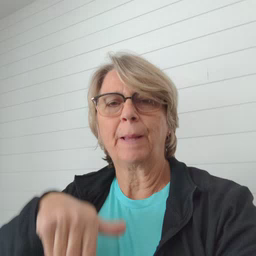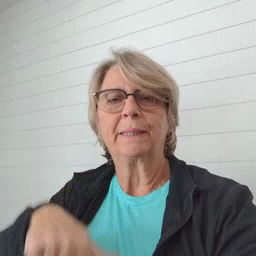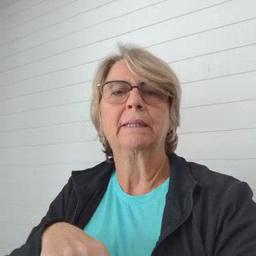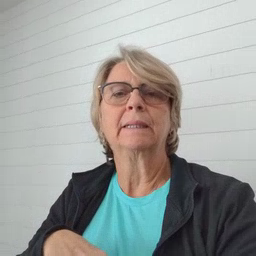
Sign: puppy